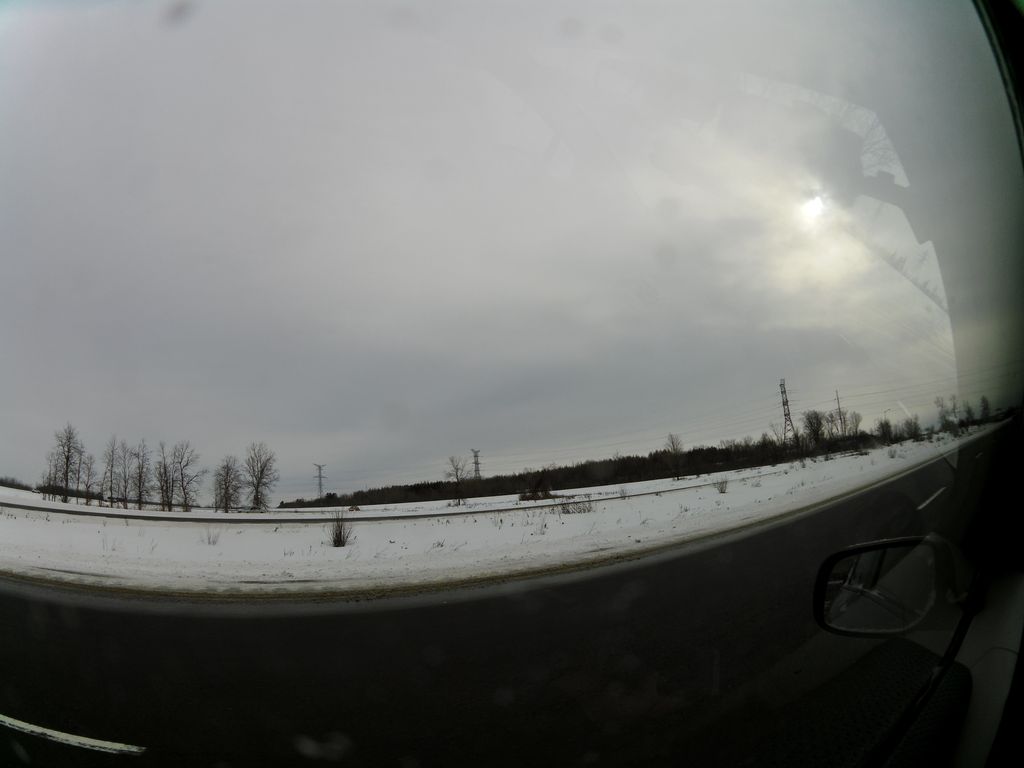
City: ottawa-gatineau